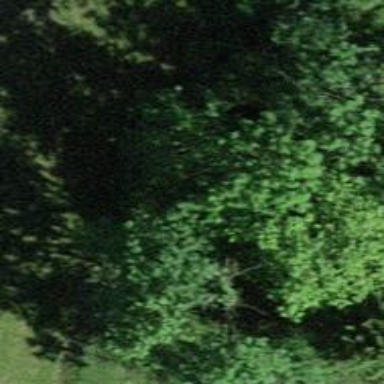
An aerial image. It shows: Deciduous tree with broadleaved leaves.